Question: I am playing with the example from Tikz located <URL>. When I change the text from "Defining nodes and arrow styles" to "Defining nodes" the line dropping to the children of this node shifts to the right.
Is there a way to make the line always be set to the left of the box surrounding "Defining node" like when there are two lines of text?

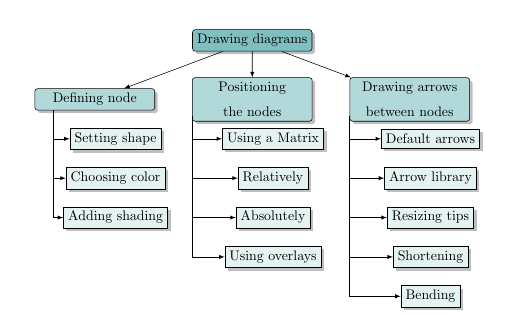
Answer: The trick to making sure the trailing lines were always to one side of the next level, in this case forcing the line to shift to the left of the "Defining node" block, is simply a switch from
'''
c1.195
'''
to
'''
c1.west
'''
in the
oreach statements seen in the example of the original post.